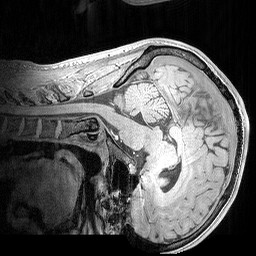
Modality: MP2RAGE
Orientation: sagittal
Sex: male
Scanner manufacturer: siemens
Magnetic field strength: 3 T
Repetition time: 5 s
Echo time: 0.00292 s